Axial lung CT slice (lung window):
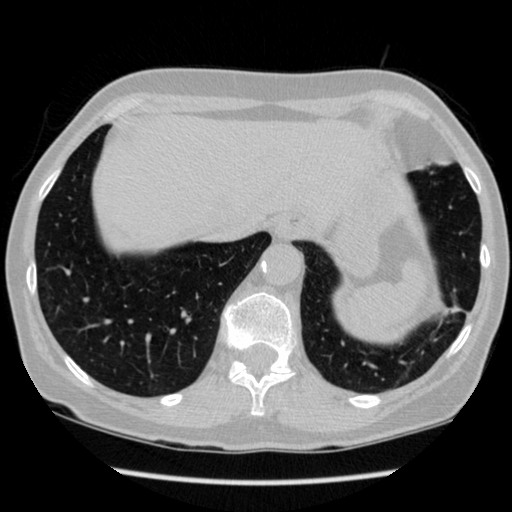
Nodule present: no